Interaction volume radius: 10 \u00c5
Interaction volume height: 10 \u00c5
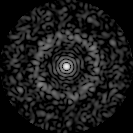
Disorder parameter: 0.8622